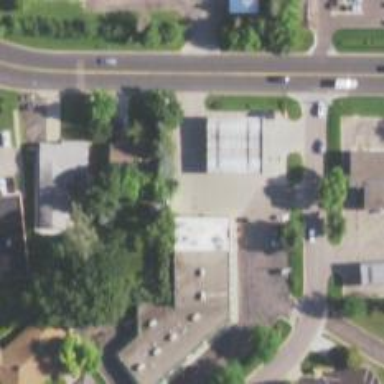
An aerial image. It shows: Convenience shop.